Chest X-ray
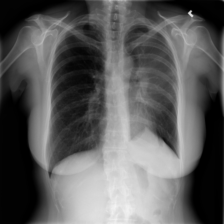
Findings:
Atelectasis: positive
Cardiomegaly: negative
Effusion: negative
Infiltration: negative
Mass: negative
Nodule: negative
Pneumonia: negative
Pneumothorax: negative
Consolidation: negative
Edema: negative
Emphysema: negative
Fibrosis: negative
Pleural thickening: negative
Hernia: negative